Question: I have ~550 latlon coordinates with daily sea surface temperature data. I want a visualization like a heatmap/2D (or even 3D?) histogram to show the spread of all the data points. Below you'll see what I've been able to come up with. It's daily data from 1/1/1982 to 12/31/2020, so 365days*38 years. Each day there are ~550 points plotted, and as you can see by the colorbar most points lie closest around 0, but some go much higher or lower.
: I want it to show years, I don't know why it is displaying those weird numbers.

Here's the code that achieved it:
'''
fig, ax = plt.subplots(figsize=(18,5))
im = ax.hist2d(master_df['time'], master_df['SSTA'], bins=(456, 100), norm=colors.LogNorm(), cmap='turbo')
plt.xlabel('Year', fontsize=12)
plt.ylabel('Temperature anomaly (degC)', fontsize=12)
plt.title('2D histogram of all SSTAs by day-of-year', fontsize=18, pad=20)
plt.ylim([np.min(master_df['SSTA']), np.max(master_df['SSTA'])])
cbar = fig.colorbar(im[3], ax=ax)
cbar.set_label('# data points')
plt.show()
'''
Here's the dataframe my code references:
'''
time lat lon dayofyear ssta month 90th 10th threshold year
0 1982-01-01 24.125 262.375 1 -1.331715 1 1.566037 -1.658169 0 1982
1 1982-01-02 24.125 262.375 2 -0.774280 1 1.566037 -1.658169 0 1982
2 1982-01-03 24.125 262.375 3 -0.342742 1 1.566037 -1.658169 0 1982
3 1982-01-04 24.125 262.375 4 -0.380434 1 1.566037 -1.658169 0 1982
4 1982-01-05 24.125 262.375 5 -0.240177 1 1.566037 -1.658169 0 1982
... ... ... ... ... ... ... ... ... ... ...
<PHONE>-27 30.375 273.875 362 0.104458 12 1.385149 -1.384631 0 2020
<PHONE>-28 30.375 273.875 363 -0.060157 12 1.385149 -1.384631 0 2020
<PHONE>-29 30.375 273.875 364 -0.051952 12 1.385149 -1.384631 0 2020
<PHONE>-30 30.375 273.875 365 0.083945 12 1.385149 -1.384631 0 2020
<PHONE>-31 30.375 273.875 366 -0.310837 12 1.385149 -1.384631 0 2020
<PHONE> rows x 10 columns
'''
Any insight appreciated.
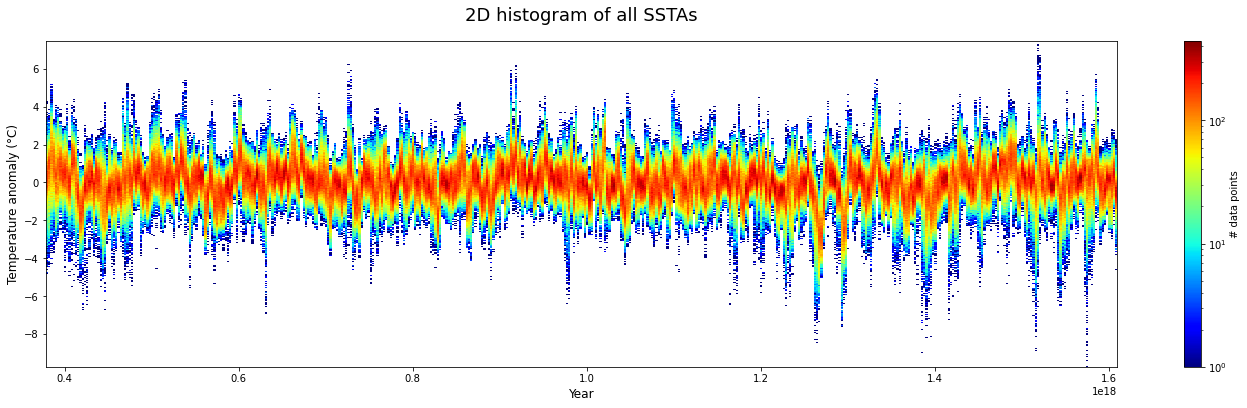
Answer: This worked. Thank you @r-beginners
'''
ax.hist2d(mdates.date2num(master_df['time']), ...)
locator = mdates.AutoDateLocator()
formatter = mdates.ConciseDateFormatter(locator)
ax.xaxis.set_major_locator(locator)
ax.xaxis.set_major_formatter(formatter)
'''